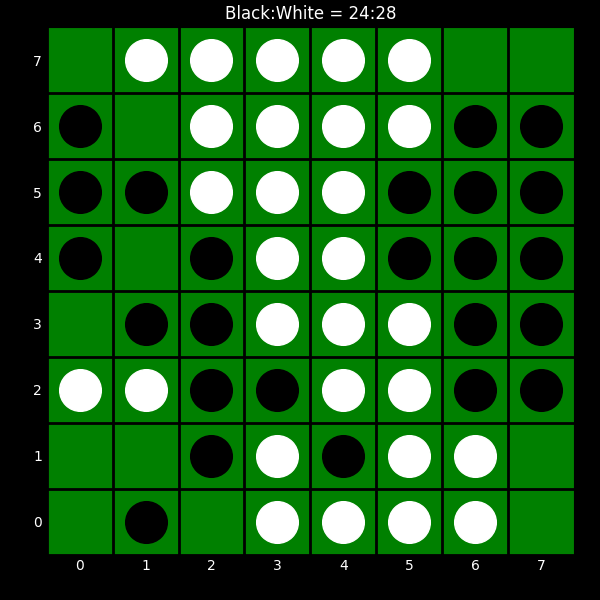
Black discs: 24
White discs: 28